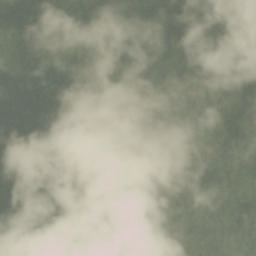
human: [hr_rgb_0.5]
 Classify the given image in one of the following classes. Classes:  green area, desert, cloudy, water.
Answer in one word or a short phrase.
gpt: cloudy